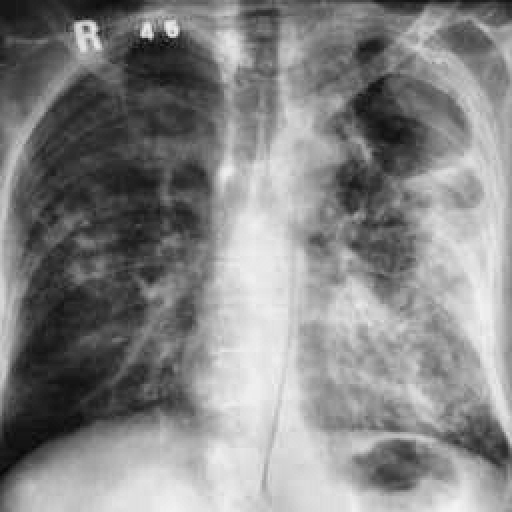
Finding: TUBERCULOSIS